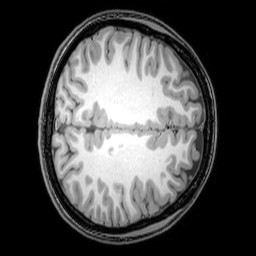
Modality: T1w
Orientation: axial
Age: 22
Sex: female
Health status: healthy
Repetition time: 0.081 s
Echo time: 0.037 s